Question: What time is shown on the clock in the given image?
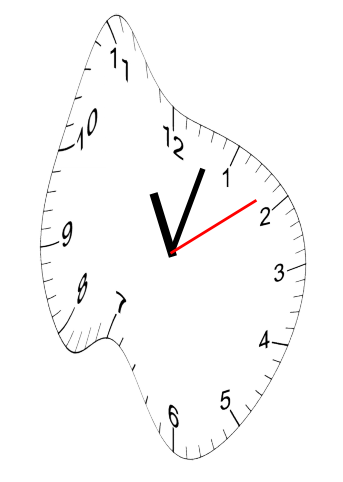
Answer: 11:03:09